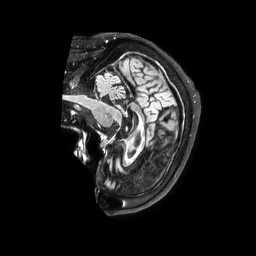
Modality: FLAIR
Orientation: sagittal
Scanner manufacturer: philips
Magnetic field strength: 3 T
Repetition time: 4.8 s
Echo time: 0.34 s